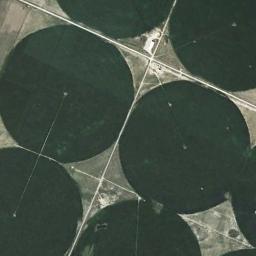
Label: circular_farmland